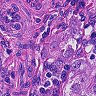
Metastatic tissue present: yes